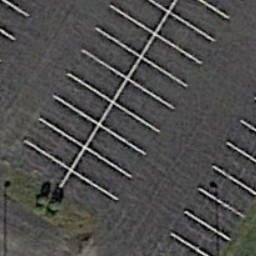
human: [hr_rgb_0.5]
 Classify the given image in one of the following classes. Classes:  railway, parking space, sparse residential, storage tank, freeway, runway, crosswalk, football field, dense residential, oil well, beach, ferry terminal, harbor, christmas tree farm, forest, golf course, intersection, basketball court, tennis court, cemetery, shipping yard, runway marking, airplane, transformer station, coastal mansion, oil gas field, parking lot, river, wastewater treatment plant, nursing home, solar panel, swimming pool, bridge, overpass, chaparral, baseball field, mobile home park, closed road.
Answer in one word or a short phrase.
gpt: parking space